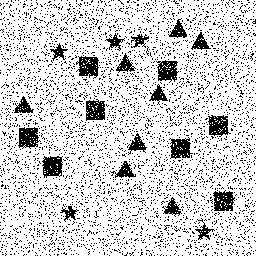
Squares: 8
Triangles: 8
Stars: 5
Total shapes: 21